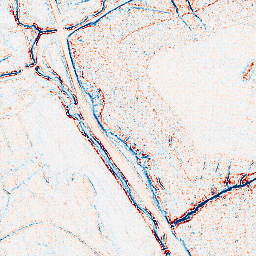
Category: edge_preserving
Decomposition family: bilateral
Decomposition parameters: d: 5
sigma_color: 25
sigma_space: 75
Upsampling method: sinc_blackman
Upsampling parameters: scale: 4
kernel_size: 8
Upsampling scale: 4